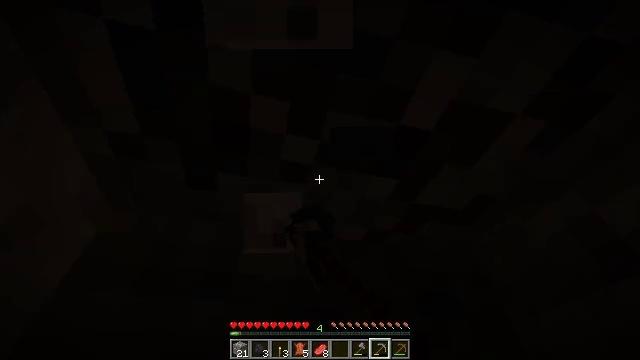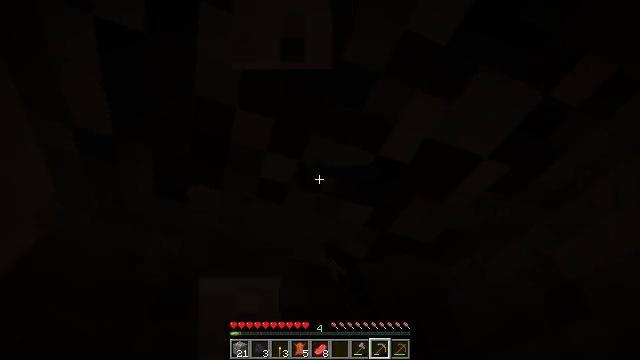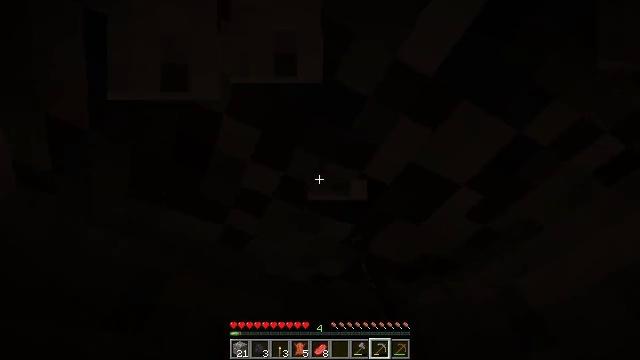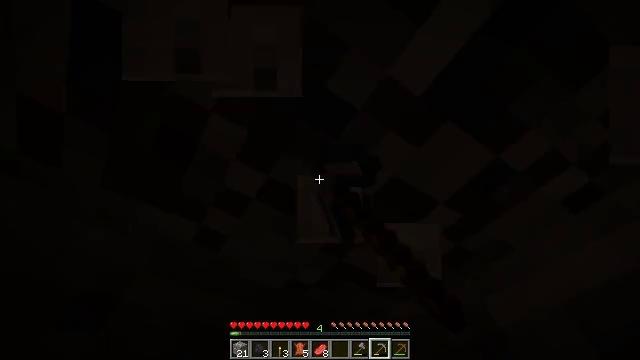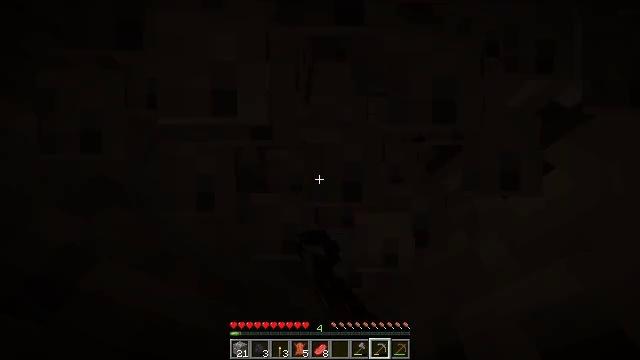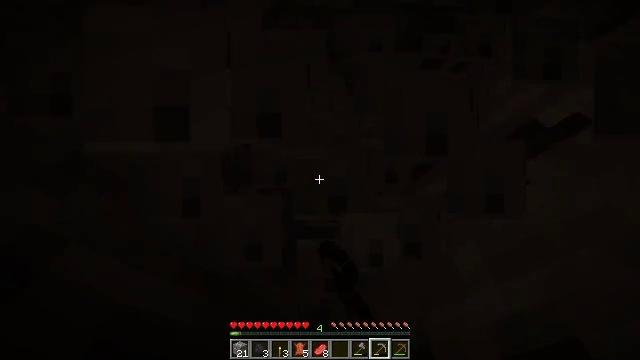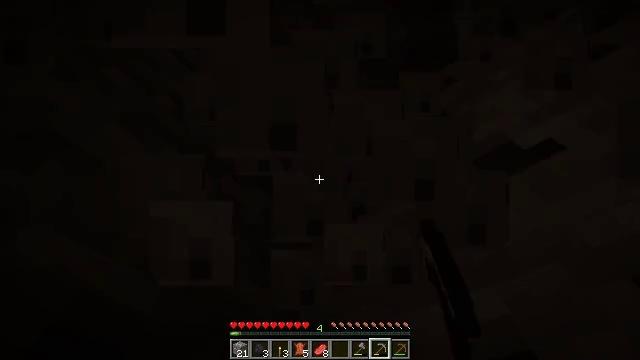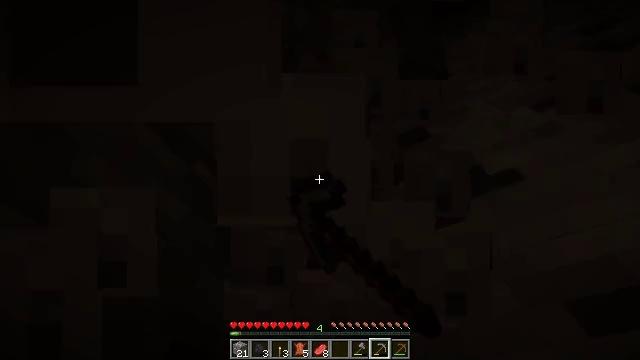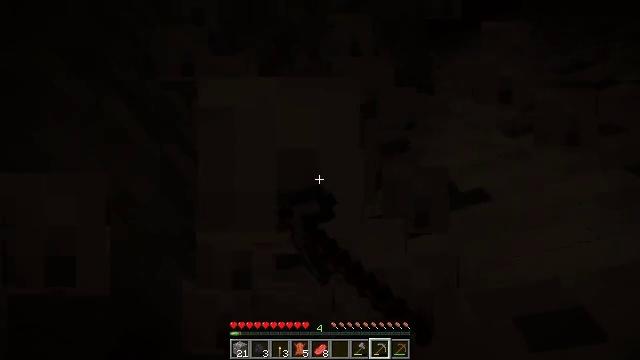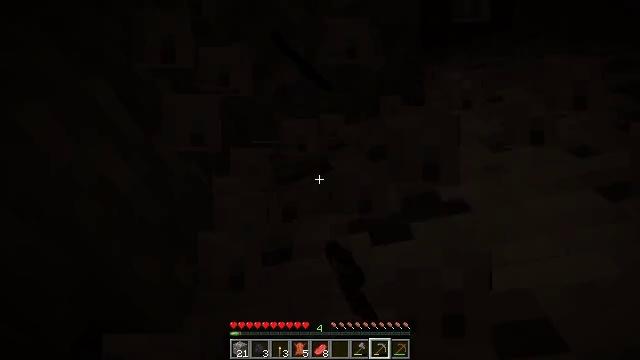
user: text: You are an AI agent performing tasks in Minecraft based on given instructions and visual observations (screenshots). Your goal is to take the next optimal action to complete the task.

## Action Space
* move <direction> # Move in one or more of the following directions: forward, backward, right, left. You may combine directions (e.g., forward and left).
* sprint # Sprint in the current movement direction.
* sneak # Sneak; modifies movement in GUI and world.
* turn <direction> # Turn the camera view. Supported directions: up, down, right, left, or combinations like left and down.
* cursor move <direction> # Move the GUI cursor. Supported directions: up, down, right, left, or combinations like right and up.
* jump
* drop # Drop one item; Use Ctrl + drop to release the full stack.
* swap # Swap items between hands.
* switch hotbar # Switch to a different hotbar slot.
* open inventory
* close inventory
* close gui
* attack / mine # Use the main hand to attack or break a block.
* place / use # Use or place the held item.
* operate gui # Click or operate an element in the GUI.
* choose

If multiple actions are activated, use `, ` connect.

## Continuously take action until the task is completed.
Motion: motion action
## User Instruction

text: Gather coal ore with a pickaxe.
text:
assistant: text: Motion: turn right and up, attack / mine
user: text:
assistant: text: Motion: turn right and up, attack / mine
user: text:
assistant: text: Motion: turn right and up, attack / mine
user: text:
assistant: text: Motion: turn right, attack / mine
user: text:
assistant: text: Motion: turn right, attack / mine
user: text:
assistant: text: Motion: turn right, attack / mine
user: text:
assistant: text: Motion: turn right, attack / mine
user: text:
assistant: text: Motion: turn right, attack / mine
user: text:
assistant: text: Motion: turn right, attack / mine
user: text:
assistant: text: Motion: attack / mine